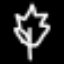
Label: leaf